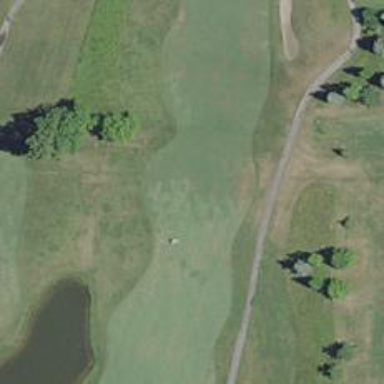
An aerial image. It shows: View of golf hole.